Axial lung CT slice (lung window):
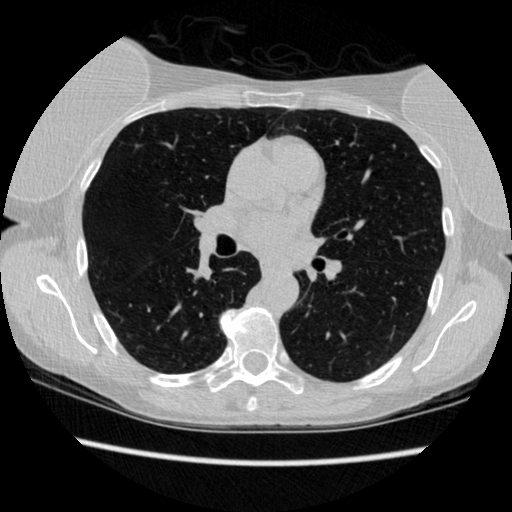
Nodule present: no